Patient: sex M, age 44
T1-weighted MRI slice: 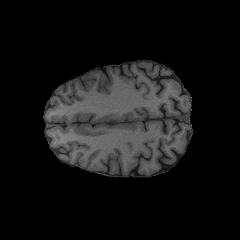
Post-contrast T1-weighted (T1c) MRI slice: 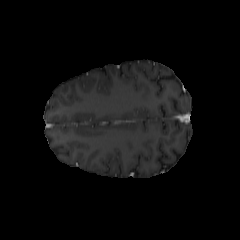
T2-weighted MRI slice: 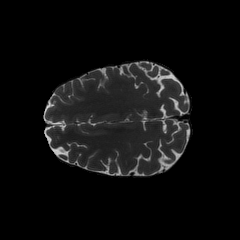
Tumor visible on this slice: no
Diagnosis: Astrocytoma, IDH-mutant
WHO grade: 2